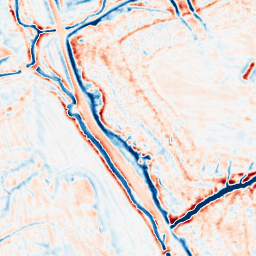
Category: edge_preserving
Decomposition family: bilateral
Decomposition parameters: d: 15
sigma_color: 150
sigma_space: 75
Upsampling method: cubic_mitchell
Upsampling parameters: scale: 2
Upsampling scale: 2